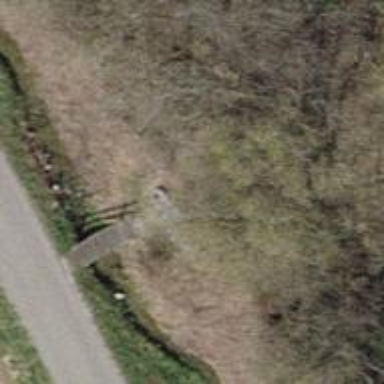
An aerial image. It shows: Path on bridge.